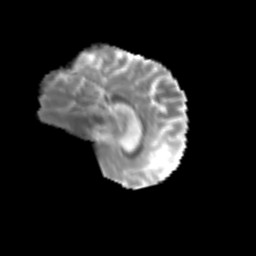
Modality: MD
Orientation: sagittal
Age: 74
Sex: female
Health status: ill
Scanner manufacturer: siemens
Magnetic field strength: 3 T
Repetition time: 8.7 s
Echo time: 0.11 s